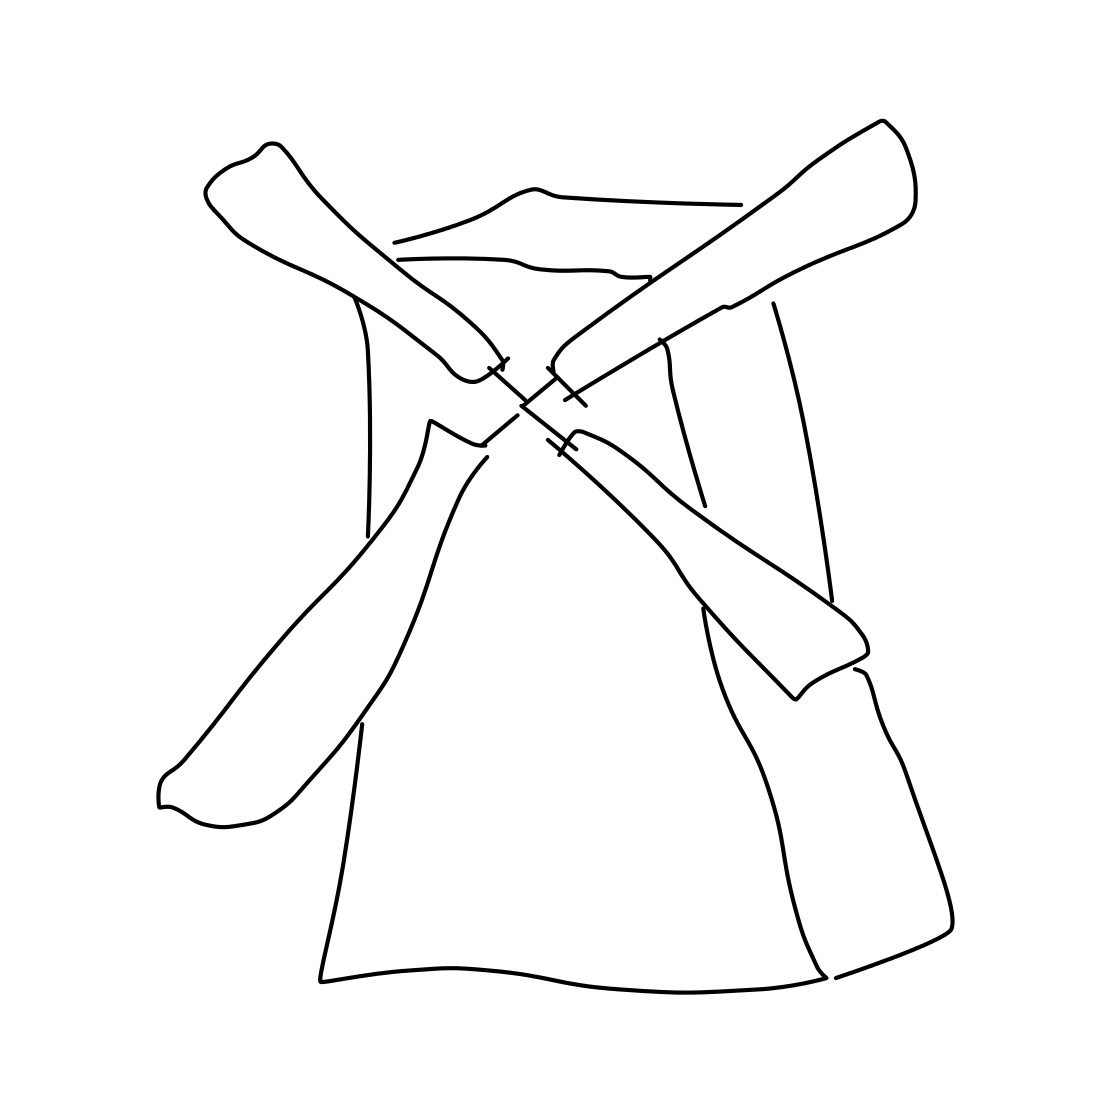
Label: windmill